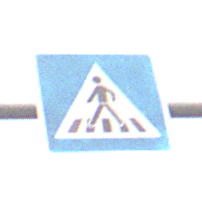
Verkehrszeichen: FussgaengerueberwegRechts
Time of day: MorningAfternoon
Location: Outdoor (Nature)
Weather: Overcast
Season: NotSpecified
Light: Natural